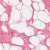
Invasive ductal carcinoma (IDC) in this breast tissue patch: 0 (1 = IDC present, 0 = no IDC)